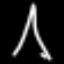
Label: The Eiffel Tower